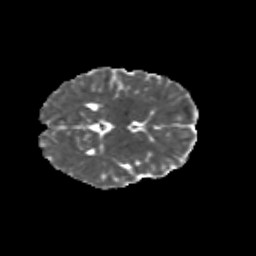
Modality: MD
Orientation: axial
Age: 12
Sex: female
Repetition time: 9.5 s
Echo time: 0.089 s